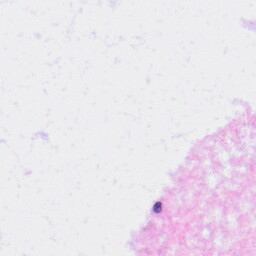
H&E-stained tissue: Liver